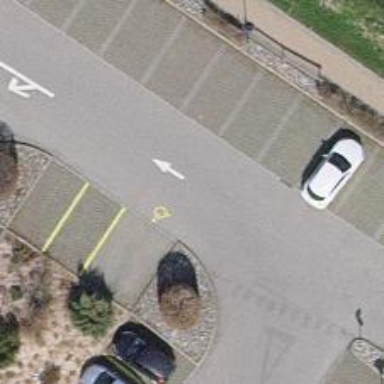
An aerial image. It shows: Road serving as parking aisle.